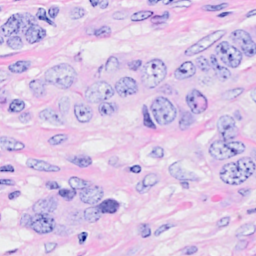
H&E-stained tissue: Breast